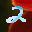
Label: 2